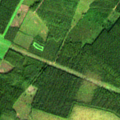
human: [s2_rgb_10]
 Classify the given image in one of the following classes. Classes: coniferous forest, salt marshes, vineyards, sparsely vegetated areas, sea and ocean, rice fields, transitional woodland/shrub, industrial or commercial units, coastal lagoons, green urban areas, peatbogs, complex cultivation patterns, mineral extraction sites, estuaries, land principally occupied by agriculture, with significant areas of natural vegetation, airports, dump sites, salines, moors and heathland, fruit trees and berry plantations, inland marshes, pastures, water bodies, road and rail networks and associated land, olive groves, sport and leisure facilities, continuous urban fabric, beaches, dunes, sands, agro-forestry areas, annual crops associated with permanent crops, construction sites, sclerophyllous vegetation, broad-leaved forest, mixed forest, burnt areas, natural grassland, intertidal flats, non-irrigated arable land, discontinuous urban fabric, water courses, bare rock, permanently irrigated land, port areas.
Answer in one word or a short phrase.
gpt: non-irrigated arable land, coniferous forest, mixed forest, transitional woodland/shrub